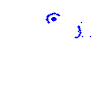
Particle: pion